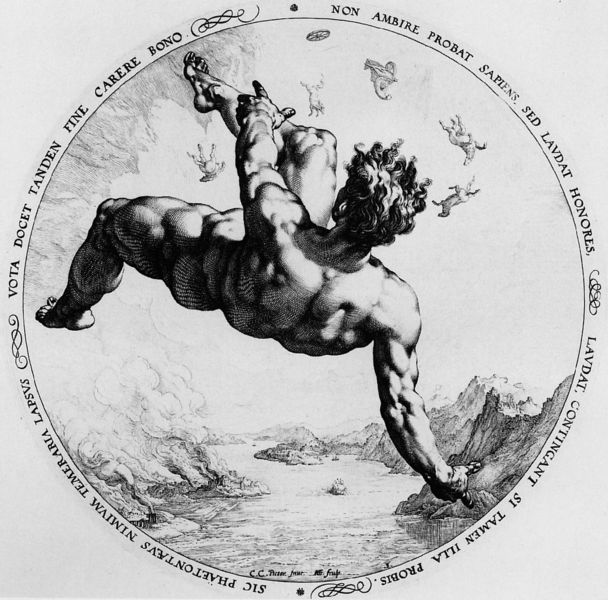
Titel: The four Falling Disgracers: Phaethon
Künstler: Hendrik Goltzius
Institution: Amsterdam, Rijksmuseum, Rijksprentenkabinet
Schlagwörter: akt, berg, felsen, feuer, flügel, himmel, kopf, körper, mann, meer, nackt, wasser, wolken, fluss, landschaft, see, stadt, finger, rücken, zeichnung, tiere, wolke, arm, erde, qualm, rauch, sonne, insel, haare, kreis, oval, pferd, pferde, rund, tondo, engel, schiff, schrift, berge, fels, kutsche, rad, muskeln, halbnackt, fallen, vulkan, flug, text, ausgestreckt, fall, sturz, felse, apoll, phaeton, sonnenwagen, putten, herkules, putti, drache, stürzen, michelangelo, latein, ikarus, schwebe, sturzen